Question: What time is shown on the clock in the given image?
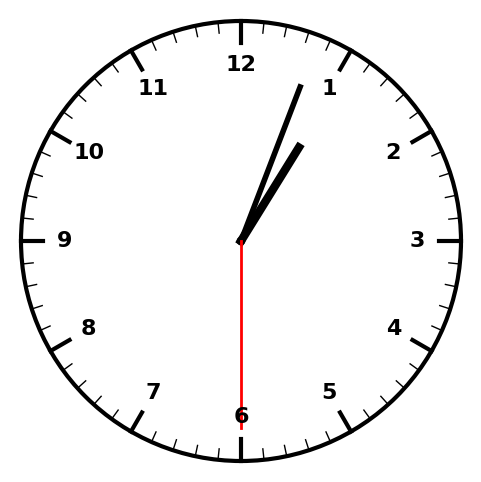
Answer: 01:03:30